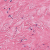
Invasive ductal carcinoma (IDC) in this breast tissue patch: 0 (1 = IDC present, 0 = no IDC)